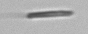
Label: fiber